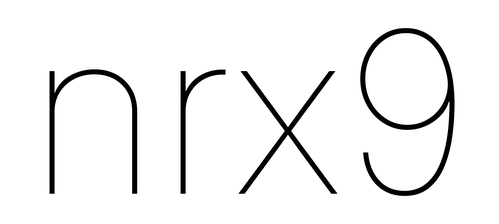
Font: Inter_Thin